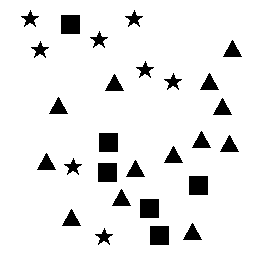
Squares: 6
Triangles: 13
Stars: 8
Total shapes: 27